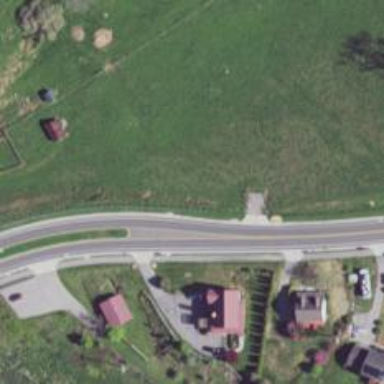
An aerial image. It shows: Unmarked crossing on the road.